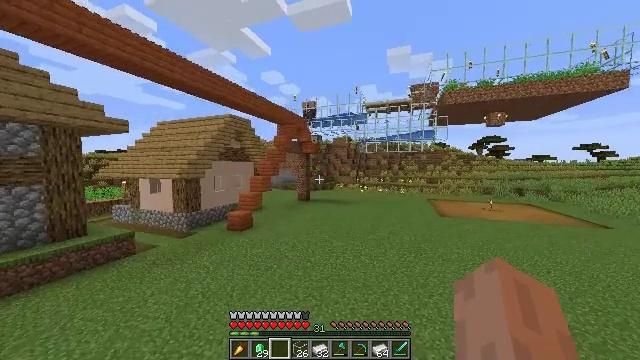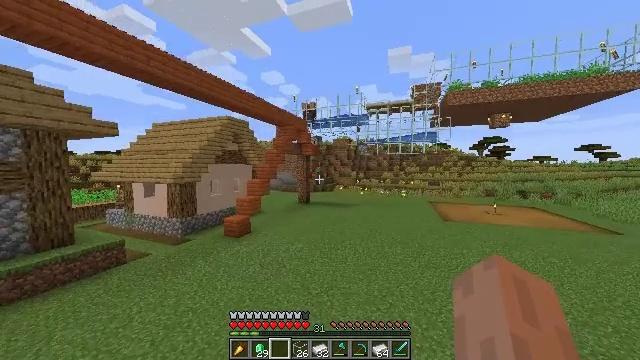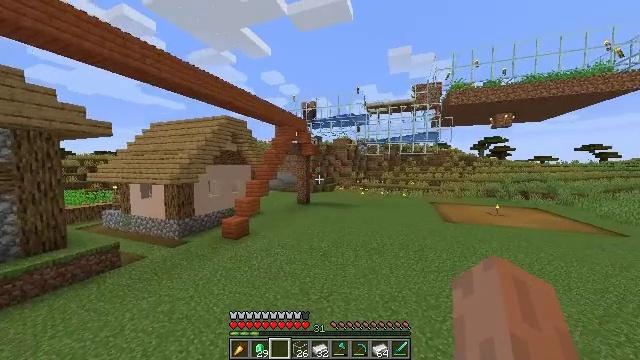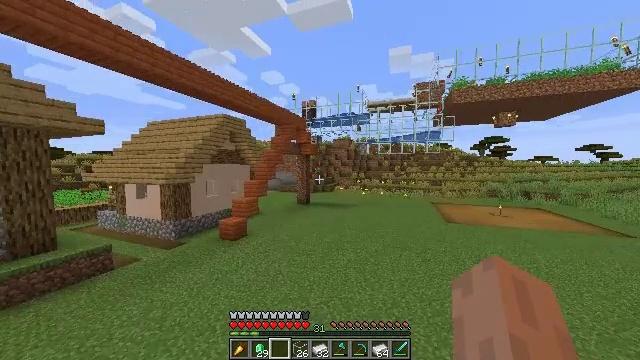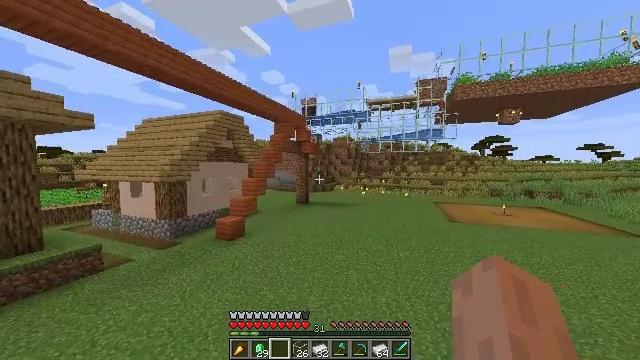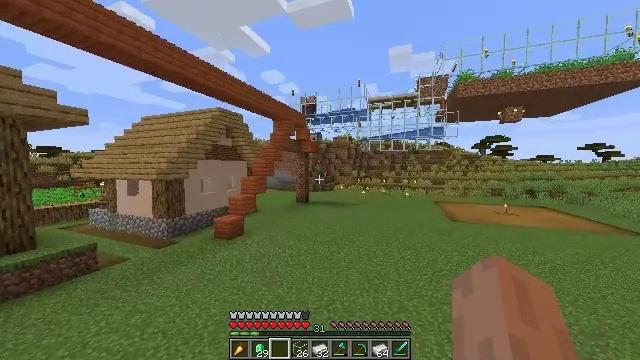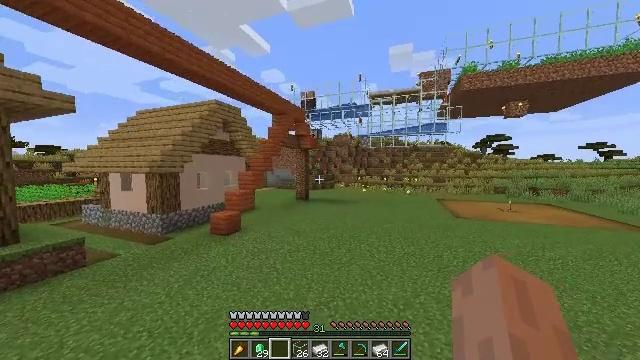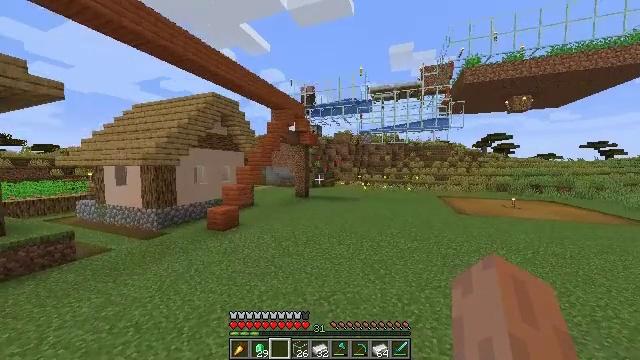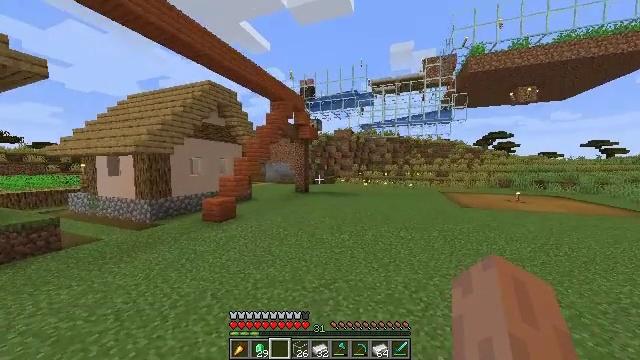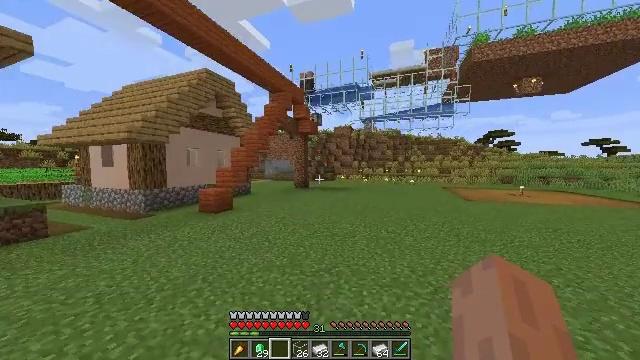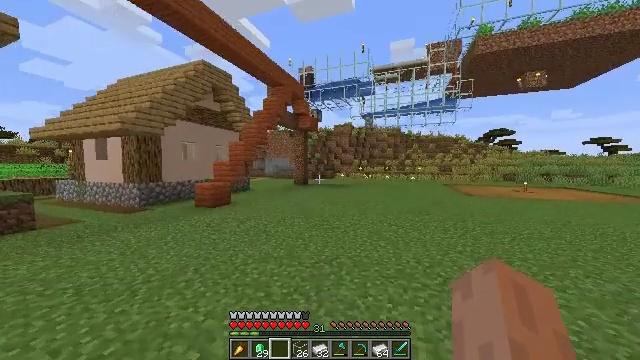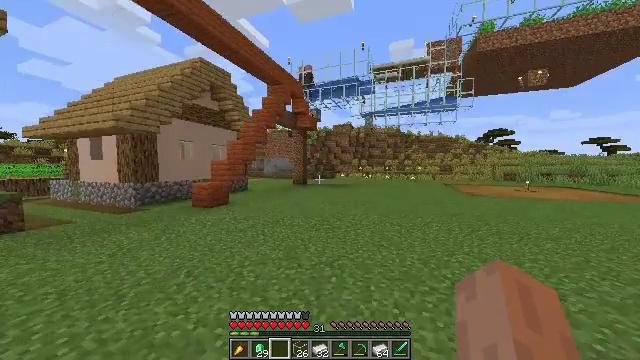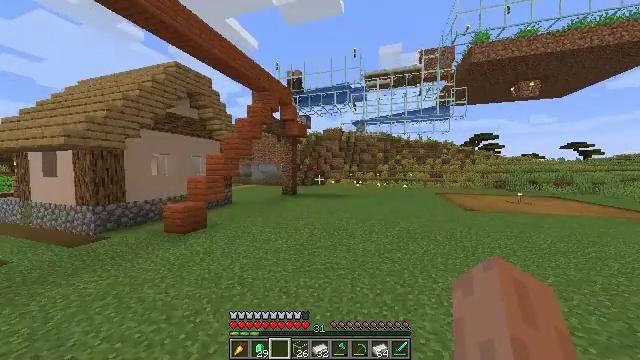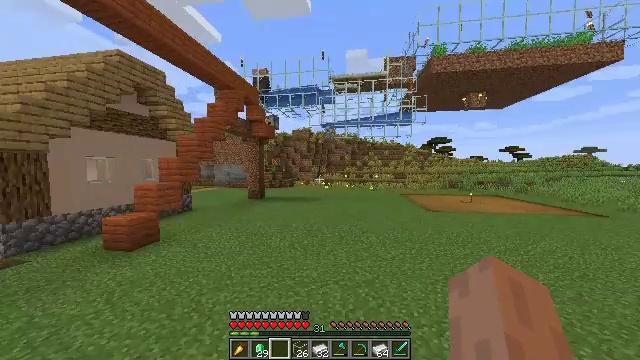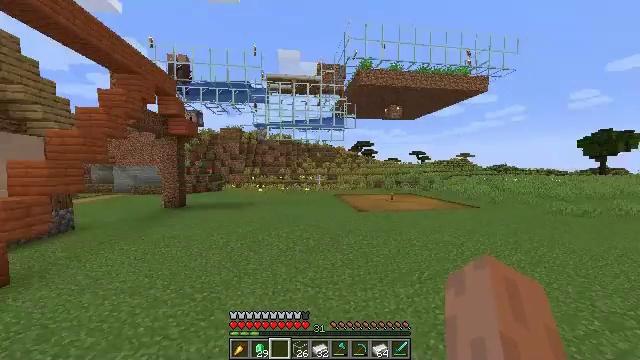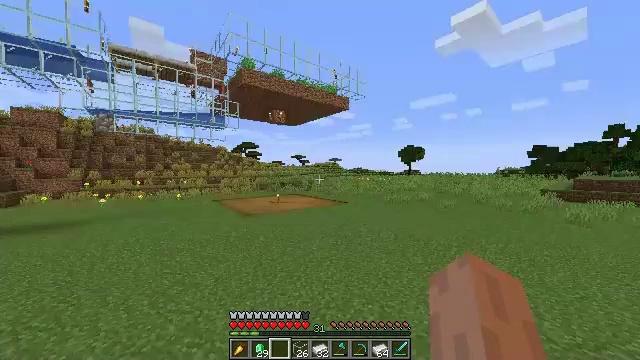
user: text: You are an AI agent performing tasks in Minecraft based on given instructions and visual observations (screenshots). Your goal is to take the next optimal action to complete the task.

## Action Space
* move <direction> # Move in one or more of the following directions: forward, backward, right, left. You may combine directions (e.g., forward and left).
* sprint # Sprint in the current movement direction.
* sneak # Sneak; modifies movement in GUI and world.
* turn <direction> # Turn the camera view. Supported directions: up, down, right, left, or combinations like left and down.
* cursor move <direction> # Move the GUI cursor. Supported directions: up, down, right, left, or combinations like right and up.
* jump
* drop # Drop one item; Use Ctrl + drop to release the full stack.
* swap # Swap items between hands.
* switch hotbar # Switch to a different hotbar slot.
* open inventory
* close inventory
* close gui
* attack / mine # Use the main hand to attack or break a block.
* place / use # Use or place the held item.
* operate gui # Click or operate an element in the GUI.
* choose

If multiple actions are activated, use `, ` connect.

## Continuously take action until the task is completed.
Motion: motion action
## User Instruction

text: Break the existing acacia planks.
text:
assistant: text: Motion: move forward, jump
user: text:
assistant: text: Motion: move forward, jump
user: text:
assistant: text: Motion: move forward, jump
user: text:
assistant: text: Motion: move forward, jump
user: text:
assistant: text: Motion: move forward, jump
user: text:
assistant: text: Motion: move forward, jump
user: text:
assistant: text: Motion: move forward, sprint, jump
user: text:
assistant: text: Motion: move forward, sprint, jump
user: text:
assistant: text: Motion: move forward, sprint, jump
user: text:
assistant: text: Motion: move forward, sprint, jump
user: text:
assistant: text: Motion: move forward, jump
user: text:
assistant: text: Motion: move forward, turn right, jump
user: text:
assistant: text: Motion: move forward, turn right, jump
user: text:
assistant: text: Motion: move forward, sprint, turn right, jump
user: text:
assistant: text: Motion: move forward, sprint, turn right, jump
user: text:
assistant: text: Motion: move forward, sprint, turn right, jump
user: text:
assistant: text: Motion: move forward, turn right and up, jump
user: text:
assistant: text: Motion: move forward, turn right and up, jump
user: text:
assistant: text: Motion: move forward, turn right and up
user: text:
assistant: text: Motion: move forward, turn left and up
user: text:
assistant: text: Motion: move forward, sprint, turn right
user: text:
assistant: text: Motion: move forward, sprint
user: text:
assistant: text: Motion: move forward, sprint
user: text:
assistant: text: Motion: move forward
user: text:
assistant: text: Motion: move forward, turn left
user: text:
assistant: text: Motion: move forward, turn right and up
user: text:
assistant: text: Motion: move forward, turn right and up
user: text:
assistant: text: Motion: move forward and move left, turn right and up
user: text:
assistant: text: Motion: move forward and move left, turn right and up
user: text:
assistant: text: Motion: move forward and move left, turn right and up